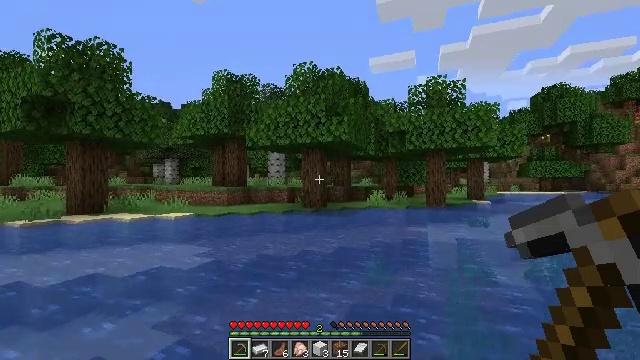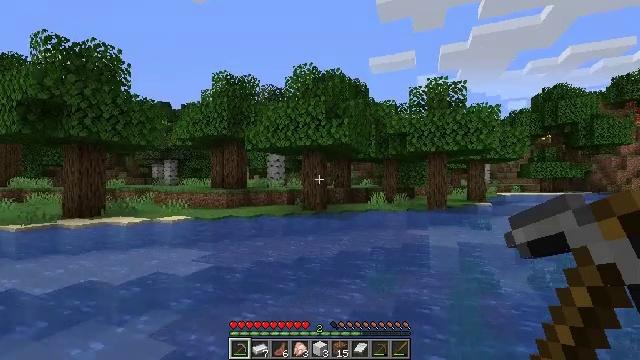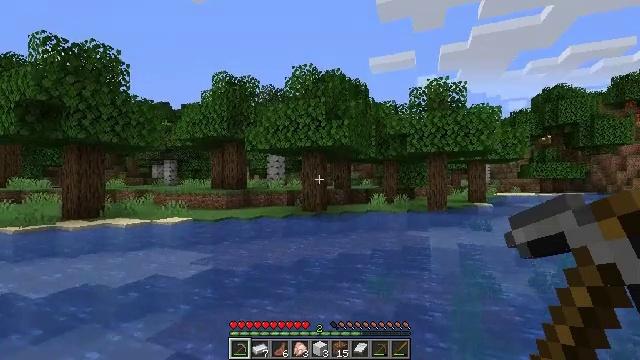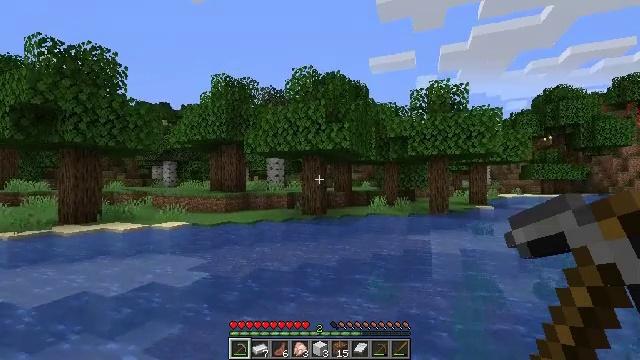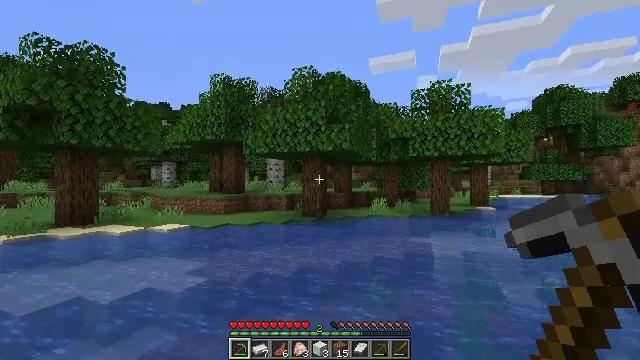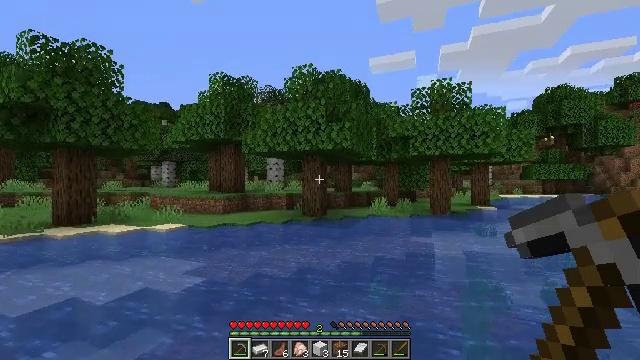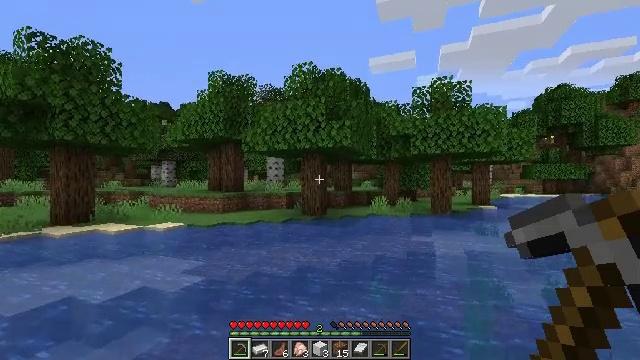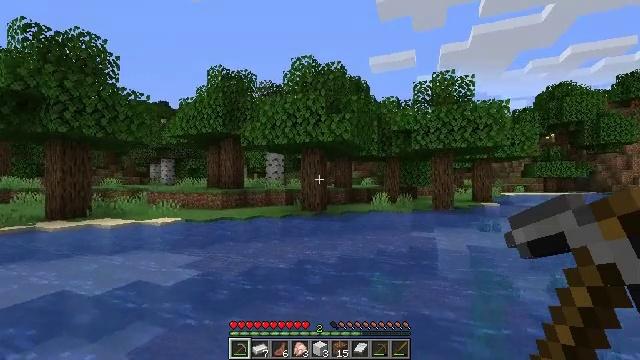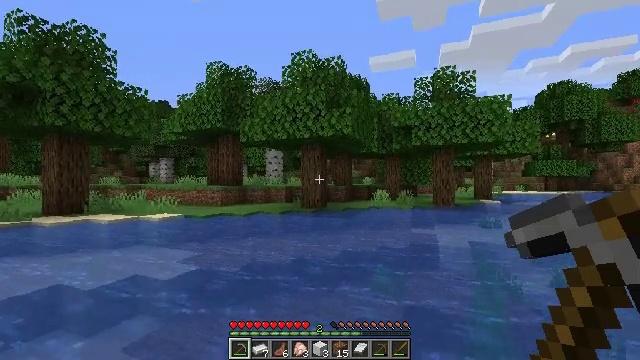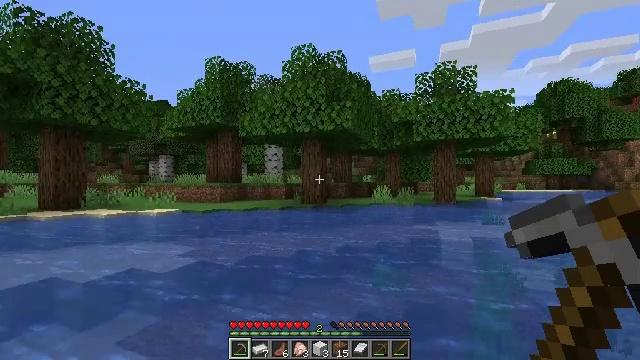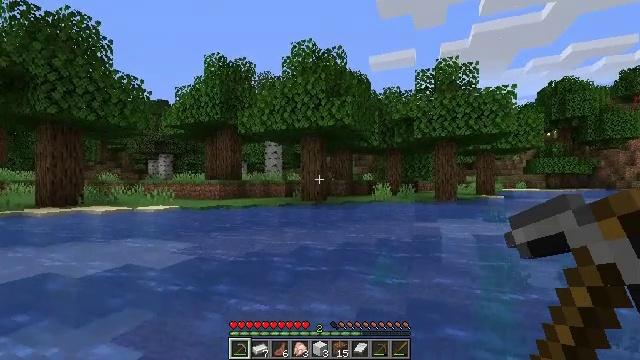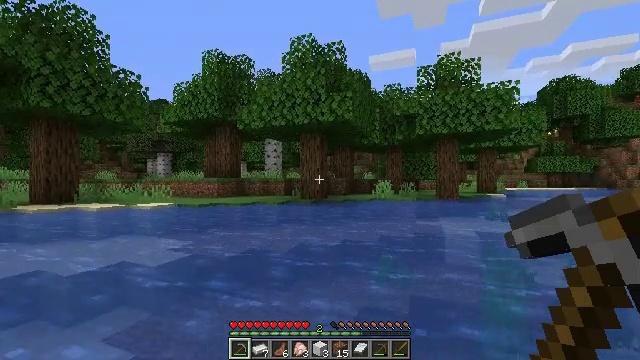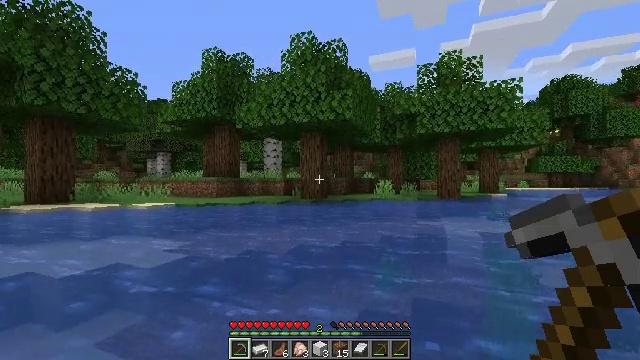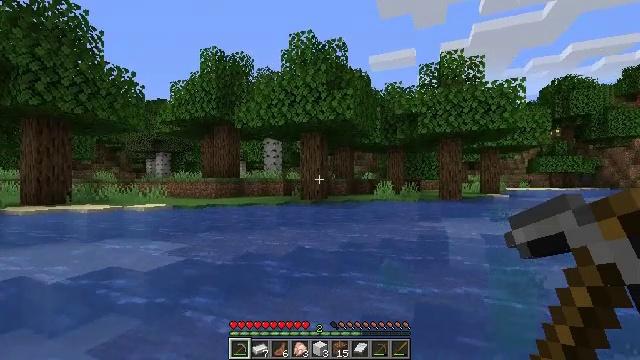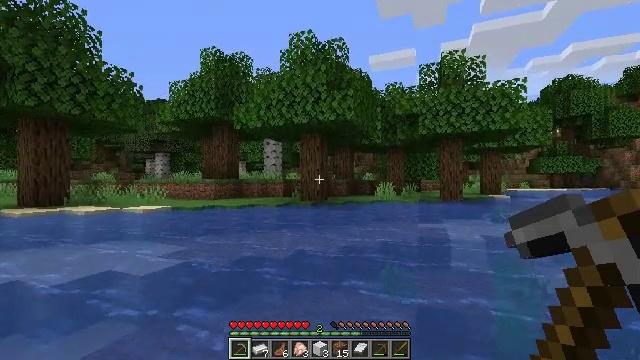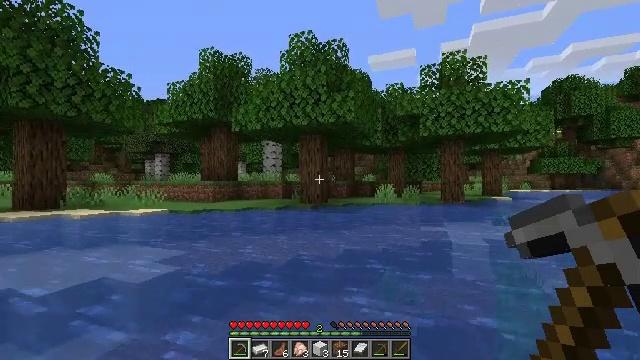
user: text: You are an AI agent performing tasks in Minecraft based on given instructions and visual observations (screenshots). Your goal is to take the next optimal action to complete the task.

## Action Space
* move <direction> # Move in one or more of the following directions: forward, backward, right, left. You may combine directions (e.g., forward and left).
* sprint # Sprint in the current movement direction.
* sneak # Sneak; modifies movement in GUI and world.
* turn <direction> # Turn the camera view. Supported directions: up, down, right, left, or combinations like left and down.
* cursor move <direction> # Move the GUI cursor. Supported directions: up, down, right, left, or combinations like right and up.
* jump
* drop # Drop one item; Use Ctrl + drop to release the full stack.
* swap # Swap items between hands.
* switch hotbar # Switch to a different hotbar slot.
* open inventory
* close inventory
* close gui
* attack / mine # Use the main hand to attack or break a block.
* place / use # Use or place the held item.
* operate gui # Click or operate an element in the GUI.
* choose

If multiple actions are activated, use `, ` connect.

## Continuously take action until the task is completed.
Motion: motion action
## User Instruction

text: Gather the chest from its place.
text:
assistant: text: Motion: move forward, jump
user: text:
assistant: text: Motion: move forward, jump
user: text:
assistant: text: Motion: move forward, jump
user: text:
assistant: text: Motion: move forward, jump
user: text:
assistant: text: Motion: move forward, jump
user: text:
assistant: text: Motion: move forward, jump
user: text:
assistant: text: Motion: move forward, jump
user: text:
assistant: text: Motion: move forward, jump
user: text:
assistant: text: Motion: move forward, jump
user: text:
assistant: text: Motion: move forward, jump
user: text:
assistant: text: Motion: move forward, jump
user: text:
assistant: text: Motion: move forward, jump
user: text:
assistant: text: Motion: move forward, jump
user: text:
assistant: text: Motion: move forward, jump
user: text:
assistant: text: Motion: move forward, jump
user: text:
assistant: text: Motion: move forward, jump
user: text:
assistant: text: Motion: move forward, jump
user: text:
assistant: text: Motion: move forward, jump
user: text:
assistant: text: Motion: move forward, jump
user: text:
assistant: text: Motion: move forward, jump
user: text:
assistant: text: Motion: move forward and move left, jump
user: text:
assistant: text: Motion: move forward and move left, jump
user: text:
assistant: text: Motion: move forward and move left, jump
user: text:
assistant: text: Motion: move forward and move left, jump
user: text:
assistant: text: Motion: move forward and move left, jump
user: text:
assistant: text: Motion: move forward and move left, jump
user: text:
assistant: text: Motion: move forward and move left, jump
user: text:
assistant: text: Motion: move forward and move left, jump
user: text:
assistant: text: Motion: move forward and move left, jump
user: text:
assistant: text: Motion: move forward and move left, jump